Interaction volume radius: 10 \u00c5
Interaction volume height: 20 \u00c5
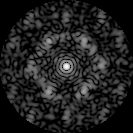
Disorder parameter: 0.6722